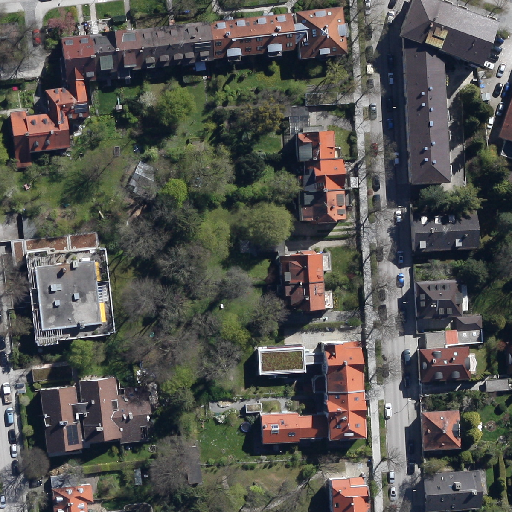
Referring expression: paved road